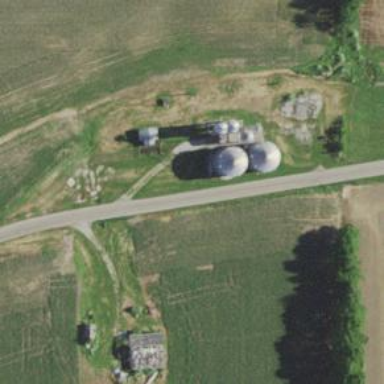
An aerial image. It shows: Silo.